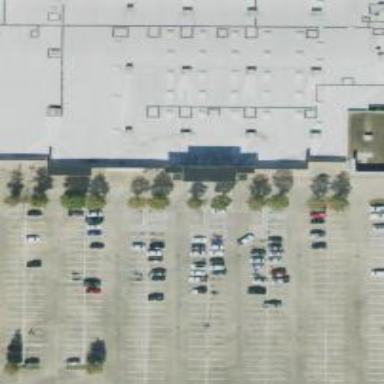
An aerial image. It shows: Parking space.